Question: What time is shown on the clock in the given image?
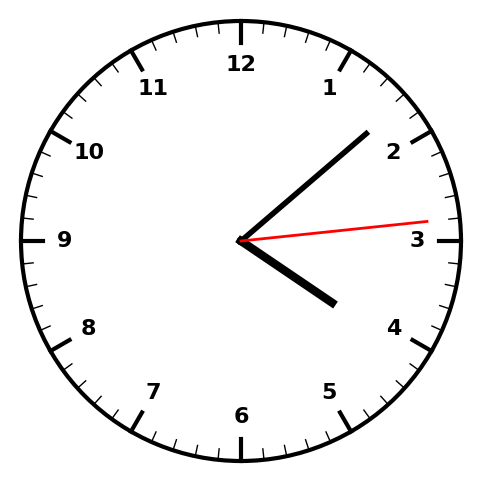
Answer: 04:08:14